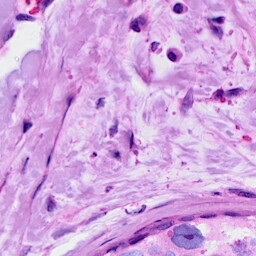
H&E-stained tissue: Breast